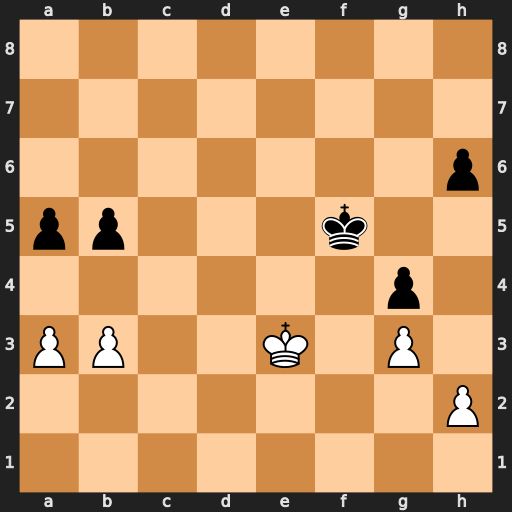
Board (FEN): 8/8/7p/pp3k2/6p1/PP2K1P1/7P/8
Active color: w
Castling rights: -
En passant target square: -
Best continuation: Kd4 b4 axb4